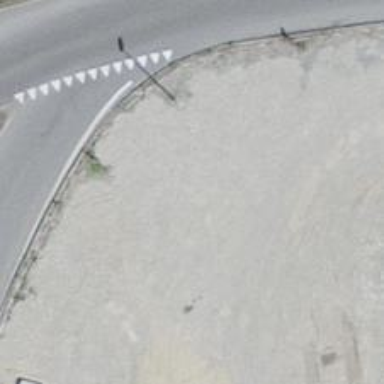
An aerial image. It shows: Secondary road with asphalt surface.